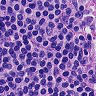
Metastatic tissue present: no